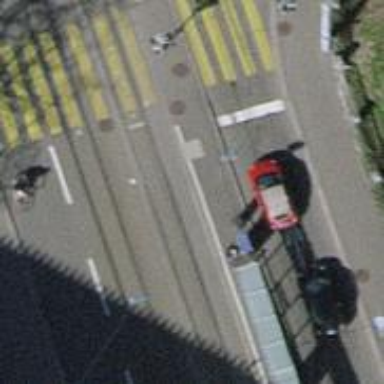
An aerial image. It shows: Tram stop with public transport stop position.